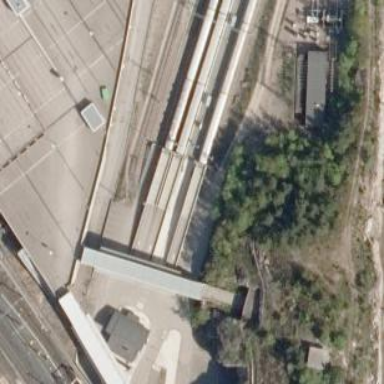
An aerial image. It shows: Car shuttle railway.